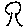
Label: tree